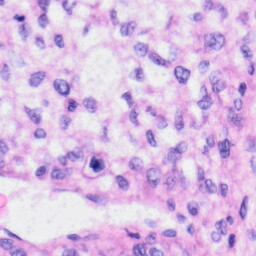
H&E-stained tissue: Liver